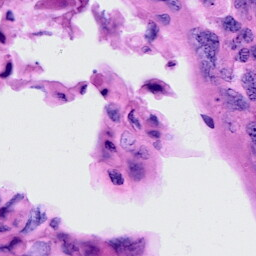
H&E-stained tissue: Cervix